Question: As you can see in the picture below, this looks like a file dialog and folder browser. This dialog can select only folder(not file). Is this a custom control? If so, then please give me advice on how to make it. This is a Winforms application.

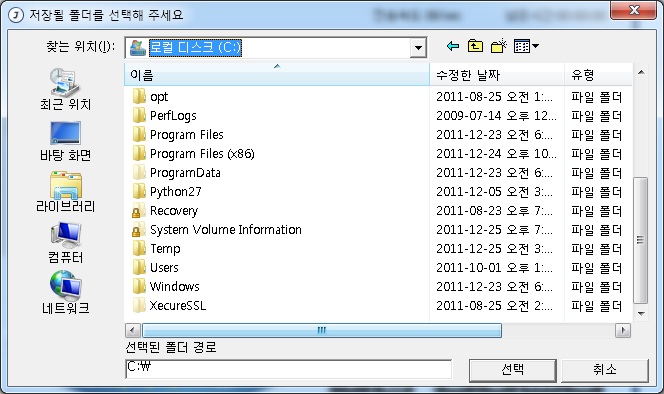
Answer: It is the native Vista IFileDialog based version of OpenFileDialog. With the FOS_PICKFOLDERS turned on. That option is not exposed in .NET, it isn't available on earlier versions of Windows. You can get a wrapper for it from the <URL>, CommonOpenFileDialog.IsFolderPicker property.